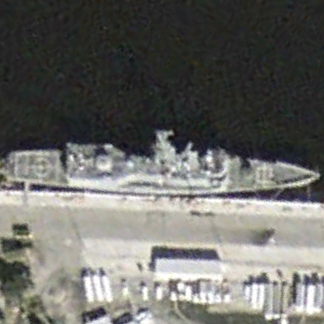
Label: cruiser